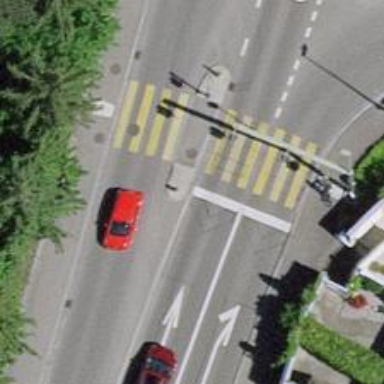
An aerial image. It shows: Road with traffic signals.